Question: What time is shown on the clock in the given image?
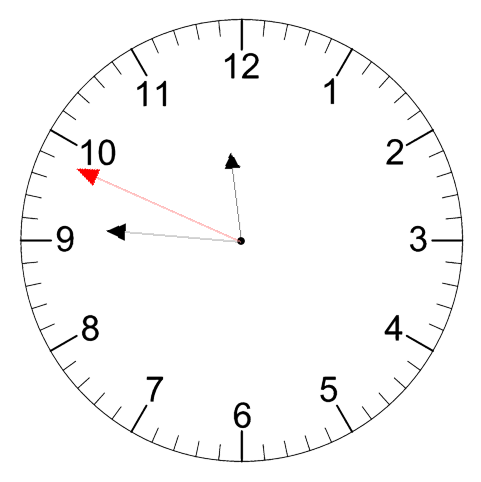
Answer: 11:45:49